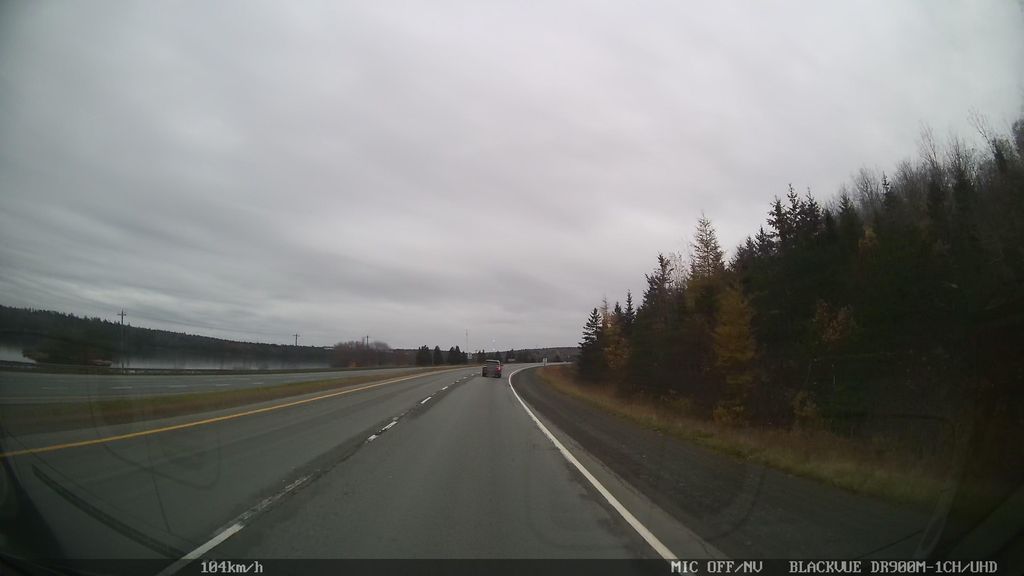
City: halifax